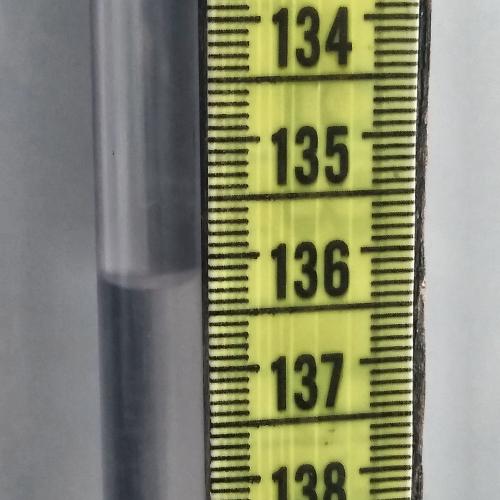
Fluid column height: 136.2 cm